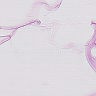
Metastatic tissue present: no